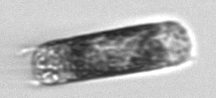
Label: Hemiaulus